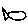
Label: fish